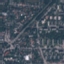
Label: Residential